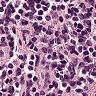
Metastatic tissue present: no